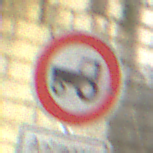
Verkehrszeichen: VerbotKraftfahrzeugeZuegeNichtSchneller25
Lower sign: PersonengruppenFrei1
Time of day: Midday
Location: Outdoor (Urban)
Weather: Clear
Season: NotSpecified
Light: Natural